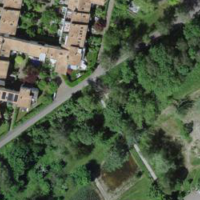
EUNIS habitat code: 53
Species observed at this site:
Rhagonycha fulva
Cyperus esculentus
Zygaena filipendulae
Ranunculus acris
Gomphocerippus rufus
Sympetrum sanguineum
Achillea millefolium
Halyzia sedecimguttata